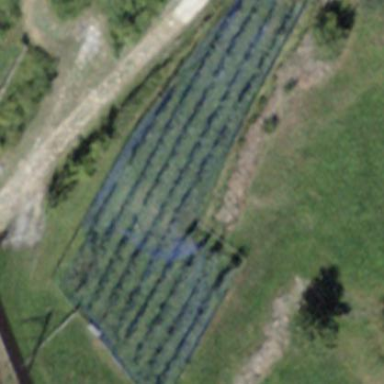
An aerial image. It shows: Vineyard growing grapes.